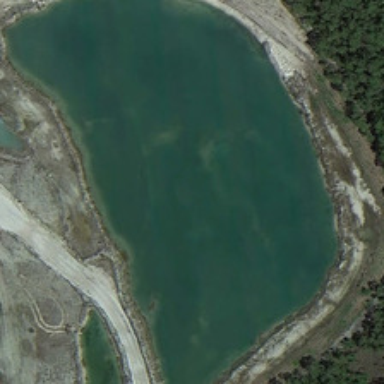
Many green trees are near a semi-circle shaped pond .